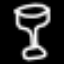
Label: hourglass